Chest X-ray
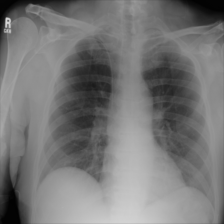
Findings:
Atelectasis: negative
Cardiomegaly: negative
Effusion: negative
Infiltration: negative
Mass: negative
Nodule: negative
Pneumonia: negative
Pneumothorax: negative
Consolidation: negative
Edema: negative
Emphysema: negative
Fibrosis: negative
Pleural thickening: negative
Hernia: negative